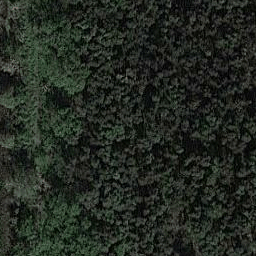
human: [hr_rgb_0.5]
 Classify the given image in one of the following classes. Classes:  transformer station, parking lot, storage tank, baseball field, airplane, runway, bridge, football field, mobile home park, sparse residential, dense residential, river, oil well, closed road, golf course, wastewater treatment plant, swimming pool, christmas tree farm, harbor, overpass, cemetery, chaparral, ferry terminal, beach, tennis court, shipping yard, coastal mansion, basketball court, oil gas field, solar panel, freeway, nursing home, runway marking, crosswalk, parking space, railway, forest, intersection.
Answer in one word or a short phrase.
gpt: forest